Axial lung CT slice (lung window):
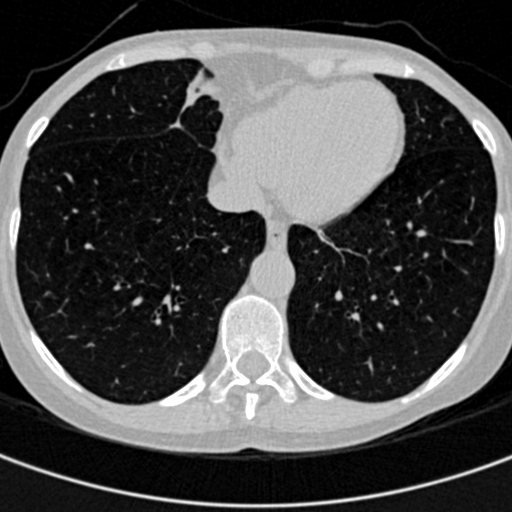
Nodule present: no